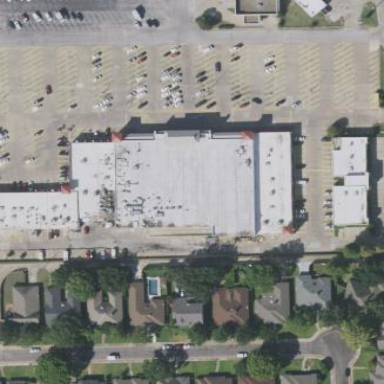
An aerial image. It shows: Retail building.